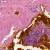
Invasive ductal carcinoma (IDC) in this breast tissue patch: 0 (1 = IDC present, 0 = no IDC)